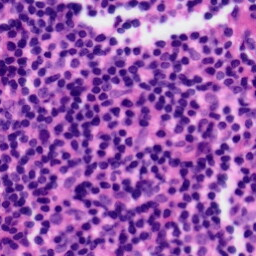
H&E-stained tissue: Tonsil